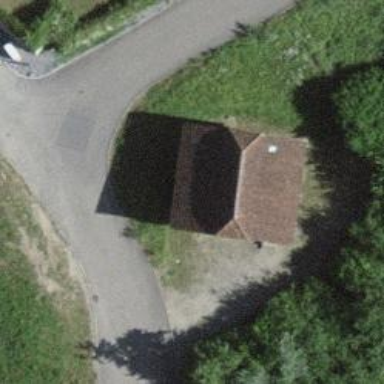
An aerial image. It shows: Granary building.